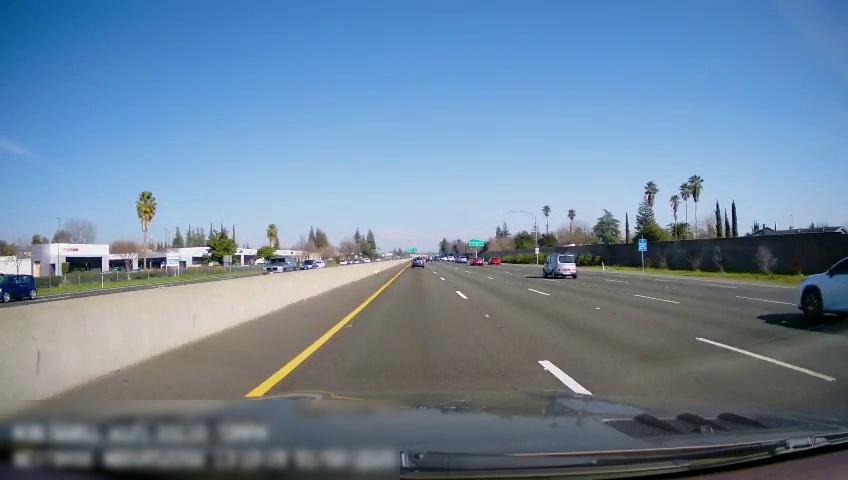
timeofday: Day
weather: Sunny
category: Drivable Space
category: Drivable Space
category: Vehicles | SUV
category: Vehicles | Van
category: Vehicles | SUV
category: Vehicles | Car
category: Vehicles | SUV
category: Vehicles | Car
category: Vehicles | Car
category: Vehicles | Van
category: Vehicles | Car
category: Vehicles | SUV
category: Lanes | Alternate Lane
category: Lanes | Current Lane
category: Lanes | Current Lane
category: Lanes | Alternate Lane
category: Lanes | Opposite Lane
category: Lanes | Alternate Lane
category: Lanes | Alternate Lane
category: Traffic | Signs
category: Traffic | Signs